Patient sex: M
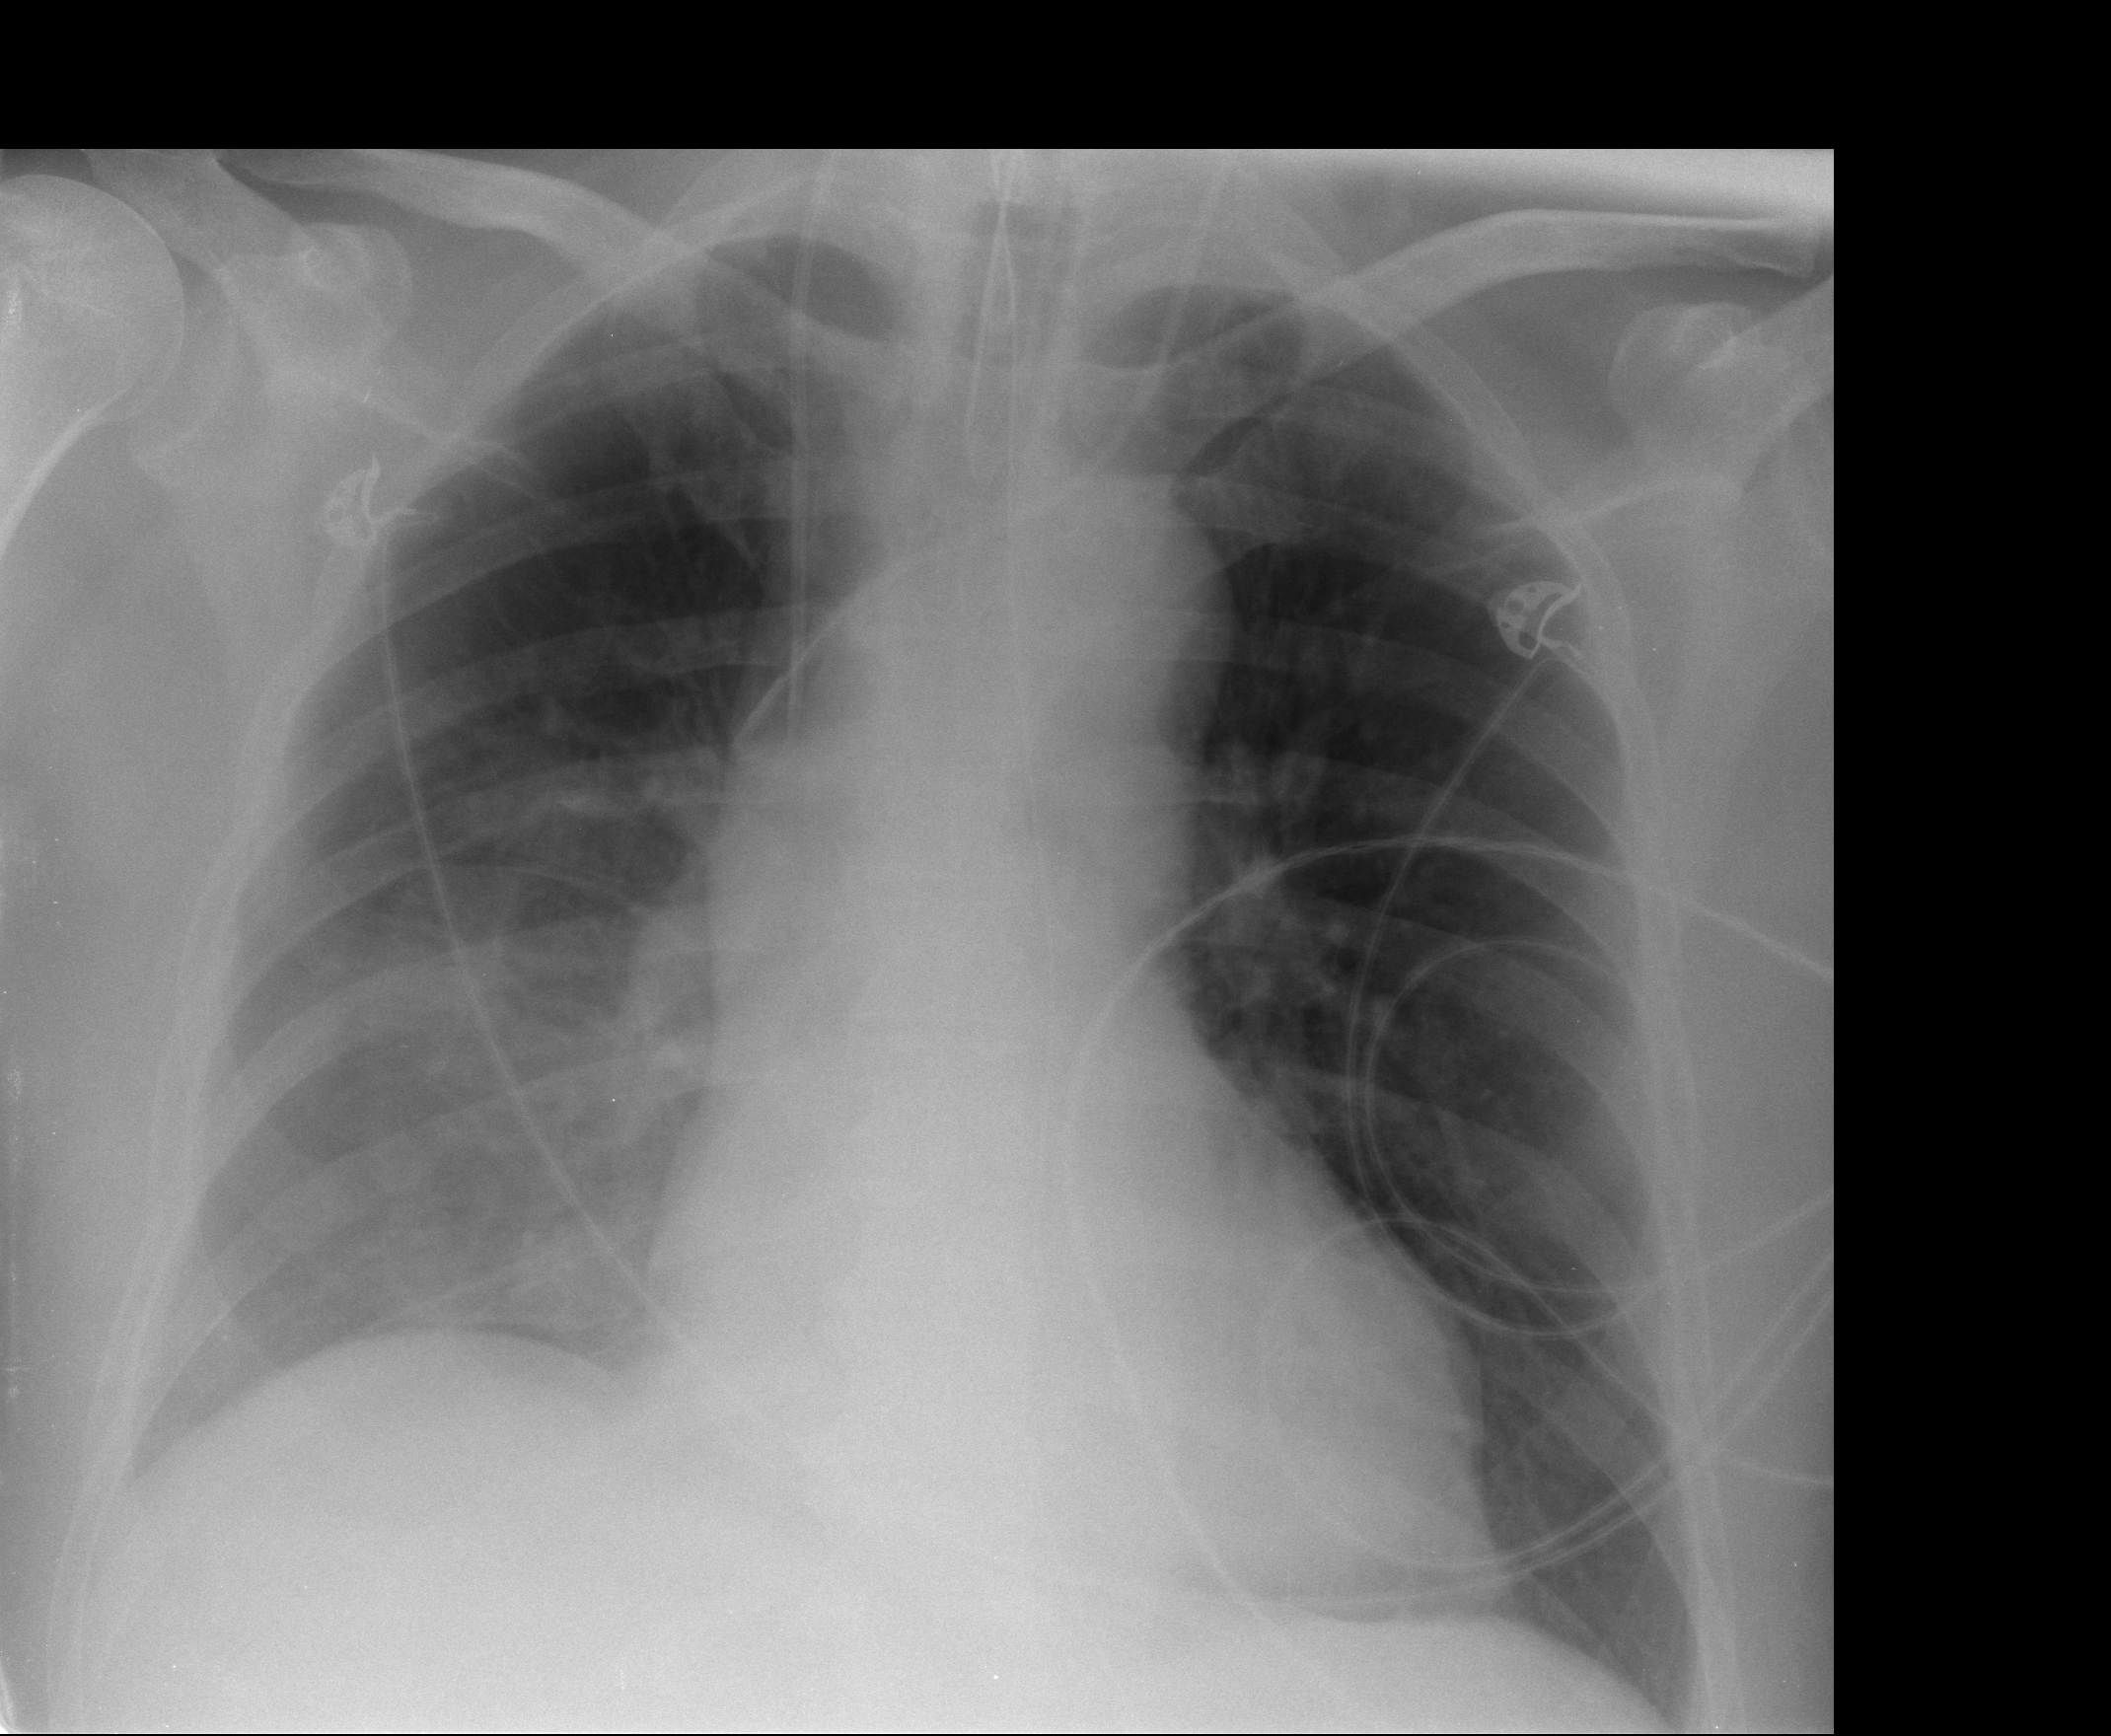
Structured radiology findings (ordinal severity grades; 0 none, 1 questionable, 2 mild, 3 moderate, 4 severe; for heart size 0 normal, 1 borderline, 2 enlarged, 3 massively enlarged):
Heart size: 0
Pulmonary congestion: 0
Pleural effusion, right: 1
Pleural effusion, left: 0
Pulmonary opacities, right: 2
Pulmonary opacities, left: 0
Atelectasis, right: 2
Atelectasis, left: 2